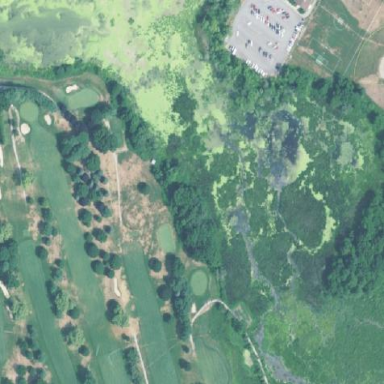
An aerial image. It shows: Wetland area characterized by wet meadow.